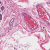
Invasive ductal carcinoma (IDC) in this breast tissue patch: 0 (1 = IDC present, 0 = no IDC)